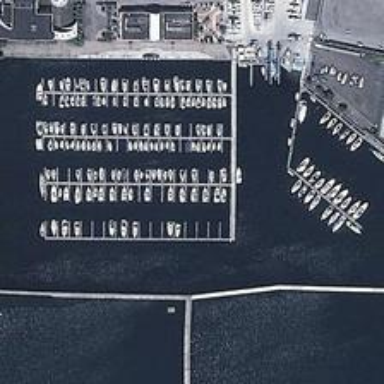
The port is divided into three parts  one of which has some boats moored in .